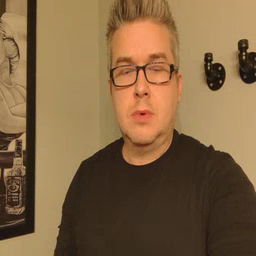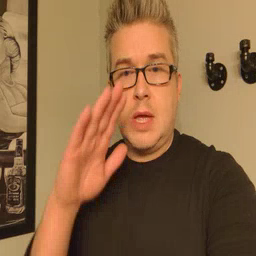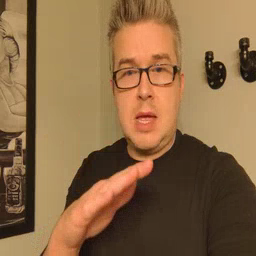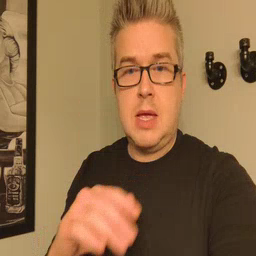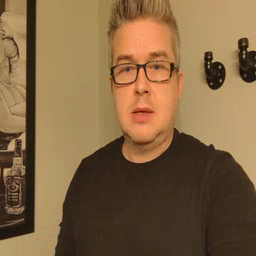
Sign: on